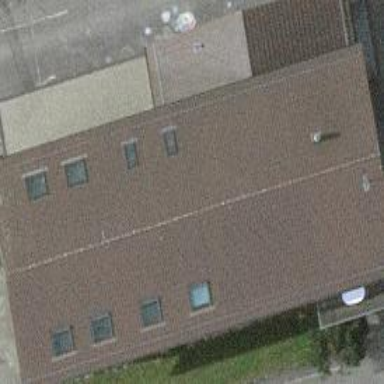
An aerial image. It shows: School building.